Field crop: maize
Growth stage: 2
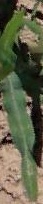
Species: maize